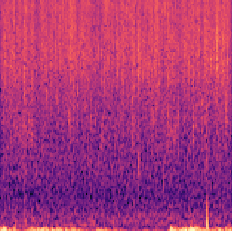
Sound class: Rain